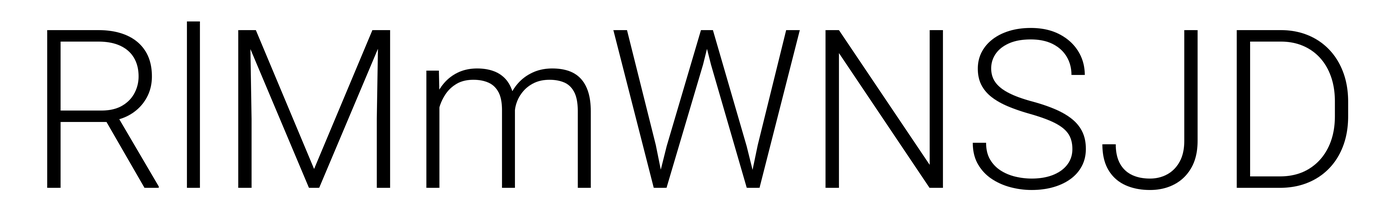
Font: Roboto_Light